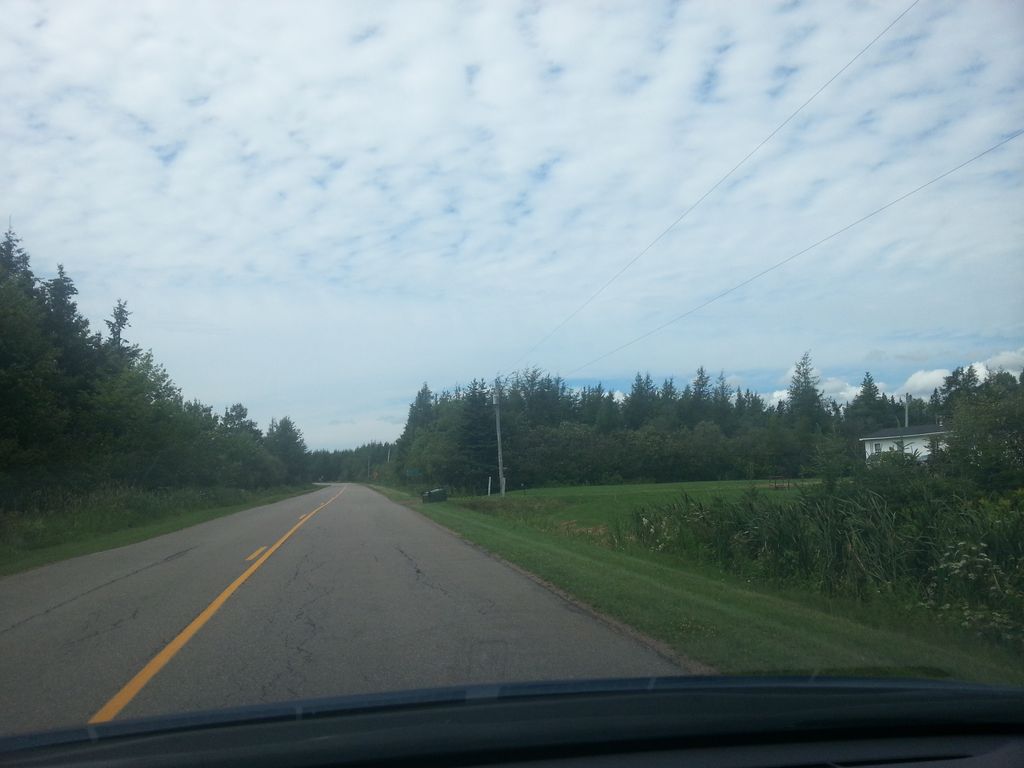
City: charlottetown